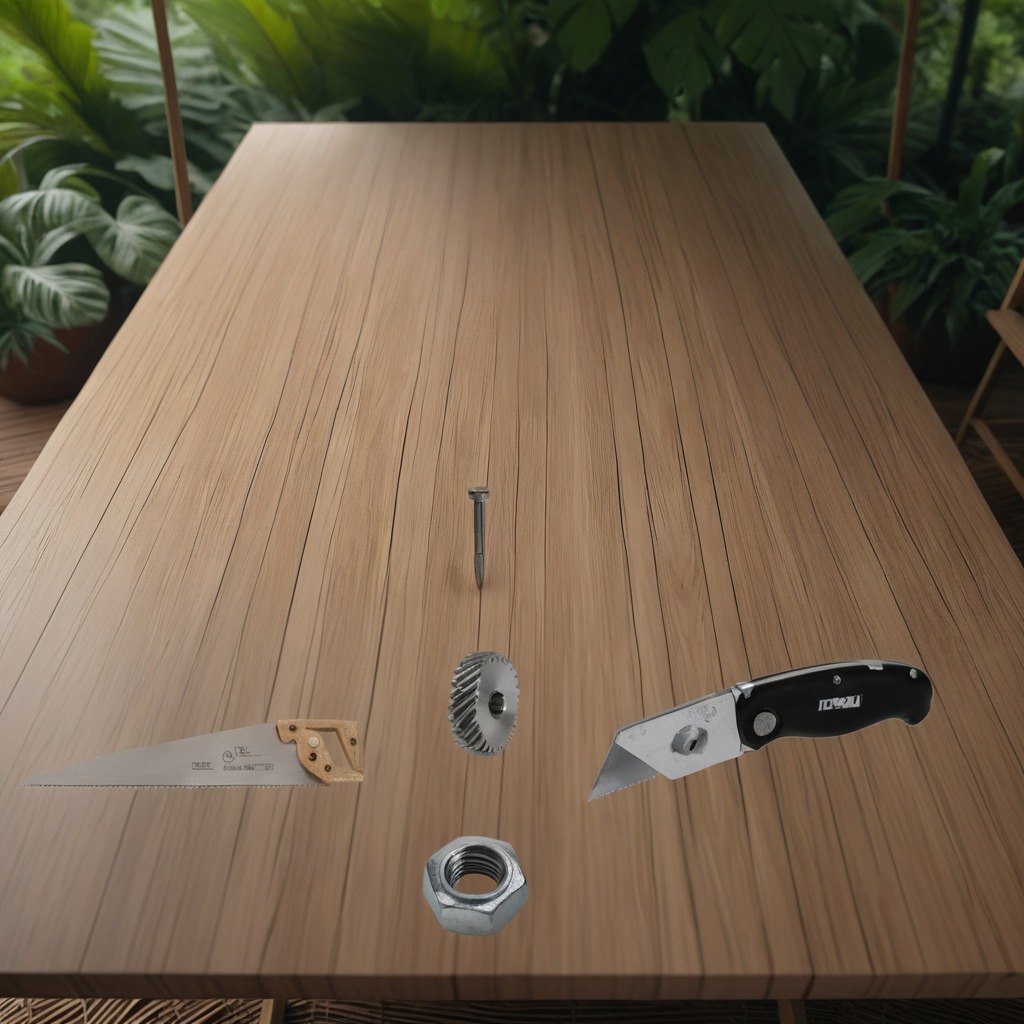
A steel gear with teeth, a utility knife, an iron nail, a handheld metal saw, and a metal nut are lying on a wooden table inside a jungle field workshop tent.